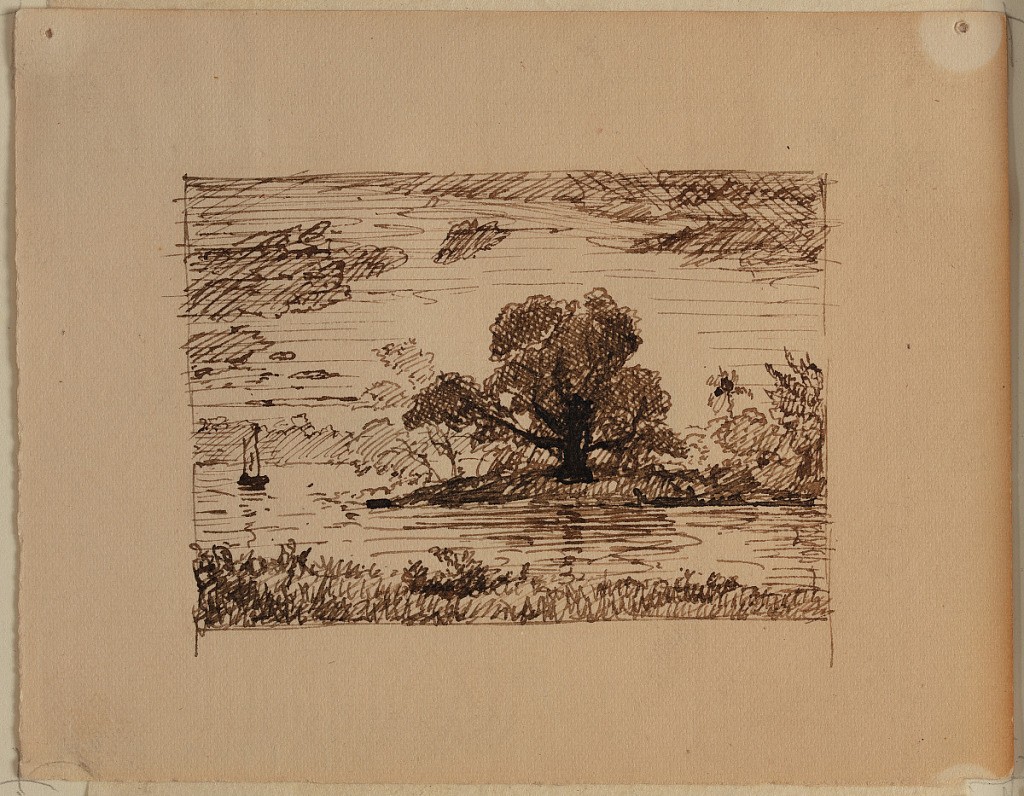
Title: Imaginary River Landscape with a Boat
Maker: Frederic Edwin Church, American, 1826–1900
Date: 1870–75
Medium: Pen and dark brown ink on off-white laid paper
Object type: Drawing
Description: Landscape sketch showing an imagined view of a lush river landscape. Reeds along the riverbank stretch across the foreground at the lower margin. A large tree with a full canopy in the middle distance at center, across the reflective and rippling river, which possibly opens at left to the sea. A small sailboat is visible on the water's surface at left while mixed foliage is shown at right. Puffy clouds hang in an otherwise open sky above.